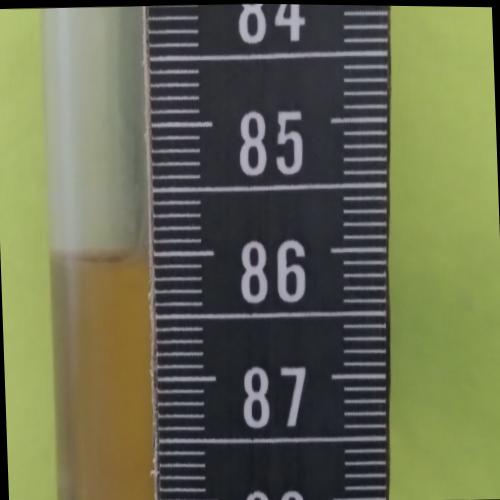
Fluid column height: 86.0 cm